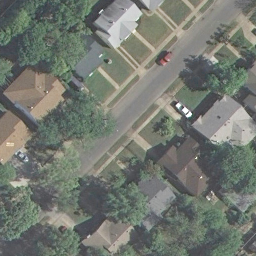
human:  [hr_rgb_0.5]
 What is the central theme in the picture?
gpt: medium residential